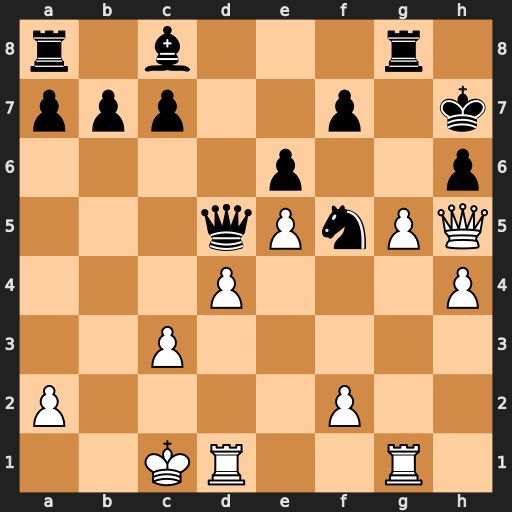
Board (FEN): r1b3r1/ppp2p1k/4p2p/3qPnPQ/3P3P/2P5/P4P2/2KR2R1
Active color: w
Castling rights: -
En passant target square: -
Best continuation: Qxf7+ Rg7 g6+ Kh8 Qe8+ Rg8 g7+ Nxg7 Qg6 Qe4 Qxe4